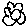
Label: flower